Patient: sex M, age 78
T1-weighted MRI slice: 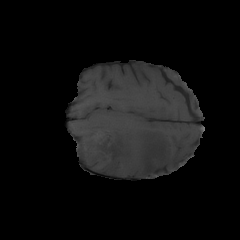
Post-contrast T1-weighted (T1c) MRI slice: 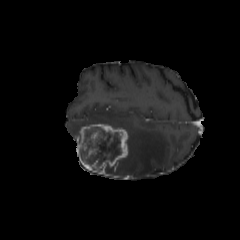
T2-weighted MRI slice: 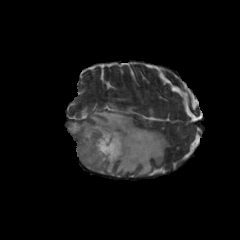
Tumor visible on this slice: yes
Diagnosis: Glioblastoma, IDH-wildtype
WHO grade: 4